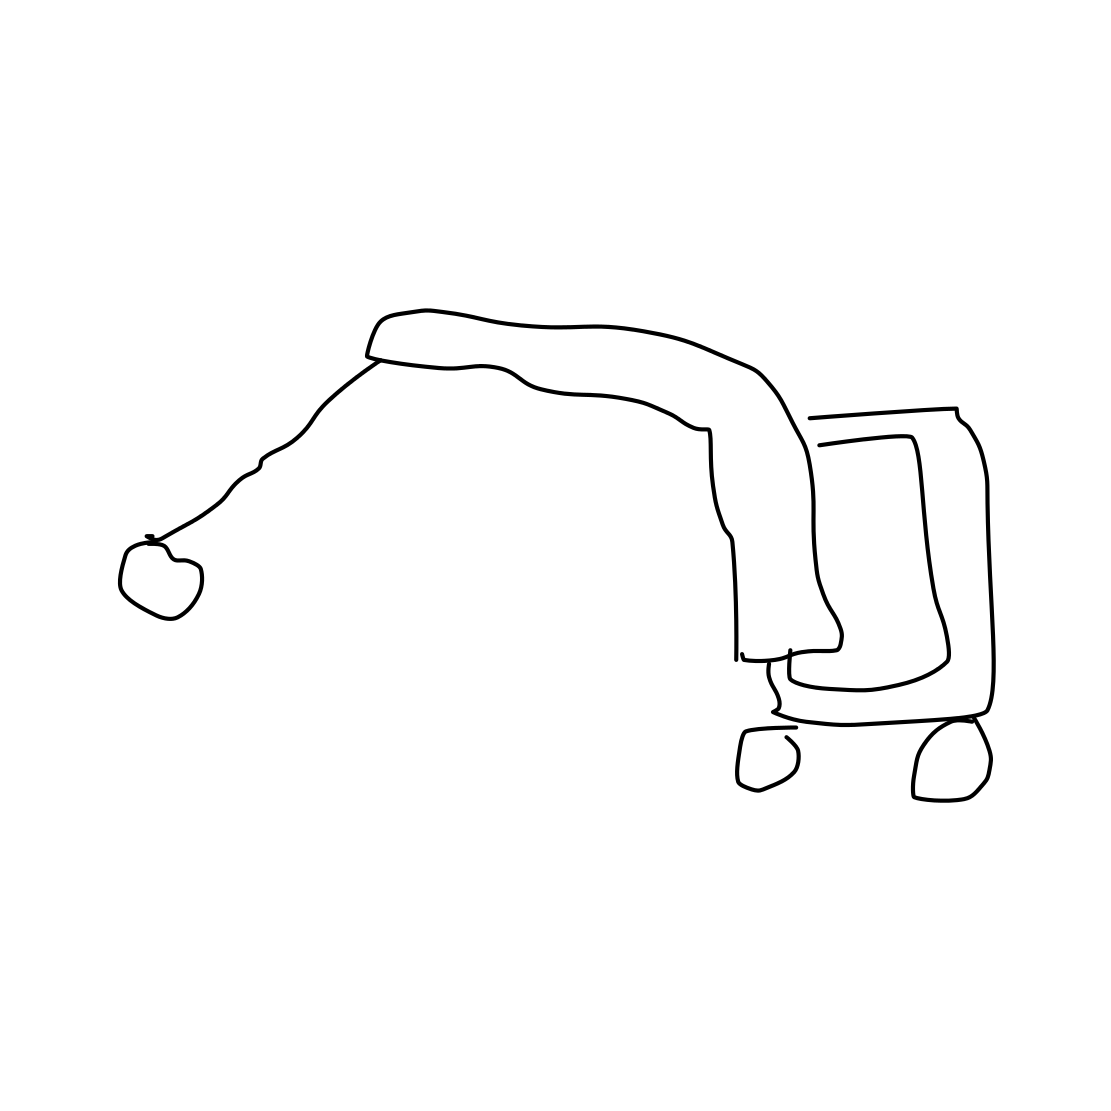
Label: crane (machine)